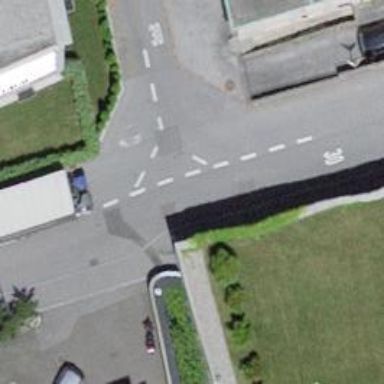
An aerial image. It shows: Residential road with asphalt surface and sidewalk on the left side.